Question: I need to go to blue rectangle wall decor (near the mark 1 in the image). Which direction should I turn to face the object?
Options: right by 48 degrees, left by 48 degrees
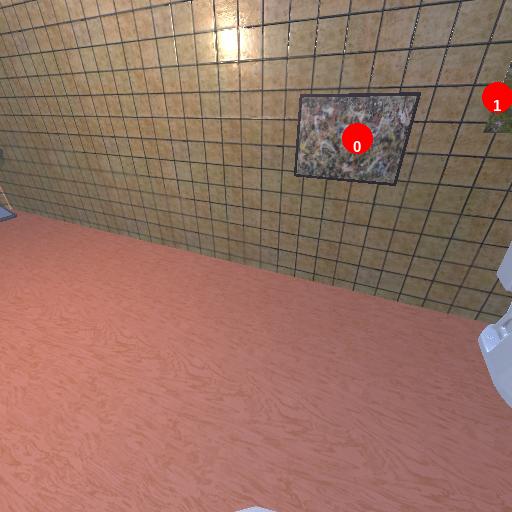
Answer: right by 48 degrees